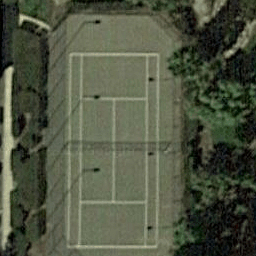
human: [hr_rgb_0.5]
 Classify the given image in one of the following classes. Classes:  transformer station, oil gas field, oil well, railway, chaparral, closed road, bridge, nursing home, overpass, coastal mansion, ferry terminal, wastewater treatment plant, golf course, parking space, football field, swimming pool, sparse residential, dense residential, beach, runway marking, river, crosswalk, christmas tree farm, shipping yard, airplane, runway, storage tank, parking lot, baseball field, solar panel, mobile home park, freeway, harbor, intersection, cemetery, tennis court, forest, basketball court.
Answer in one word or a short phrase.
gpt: tennis court